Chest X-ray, PA view. Patient: 45 years old, sex F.
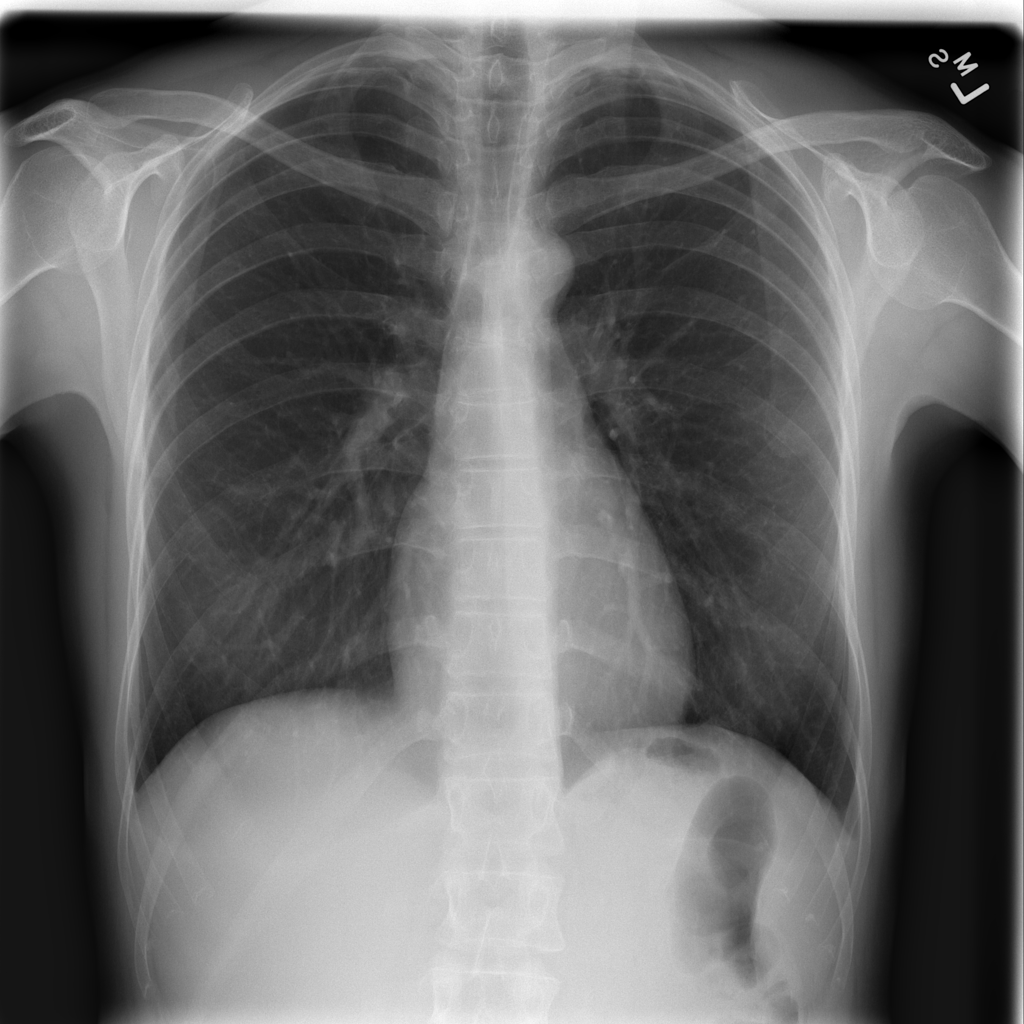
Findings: Infiltration